Brain MRI, t1w sequence, axial 2D slice.
Patient: age 35, sex F, weight 78 kg, height 1.78 m
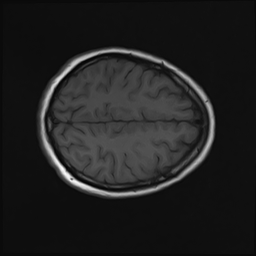